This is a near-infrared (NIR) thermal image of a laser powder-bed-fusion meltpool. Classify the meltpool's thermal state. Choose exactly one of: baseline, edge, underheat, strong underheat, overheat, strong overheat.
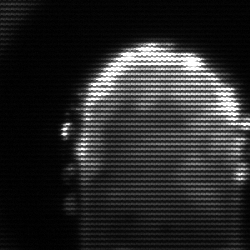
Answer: baseline